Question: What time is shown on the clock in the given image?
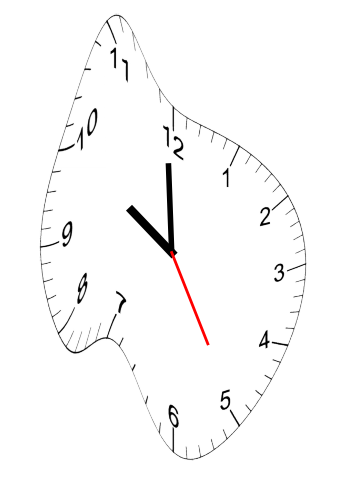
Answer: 09:59:25